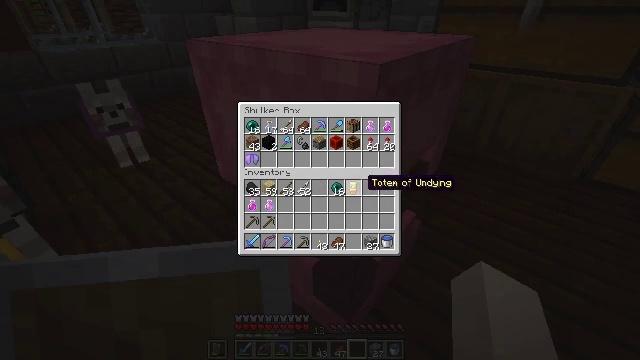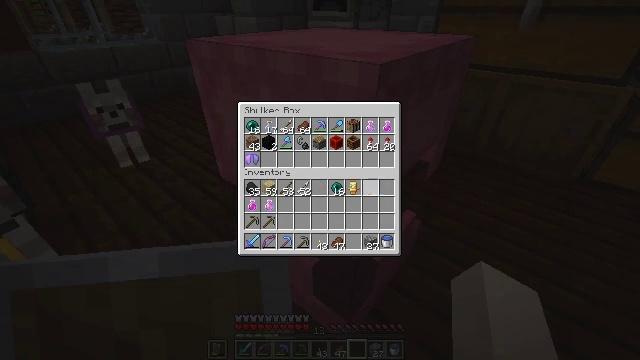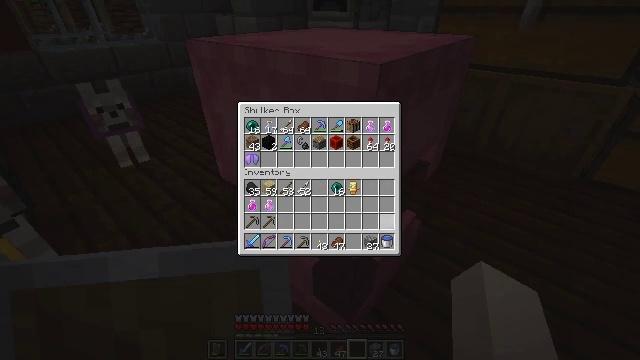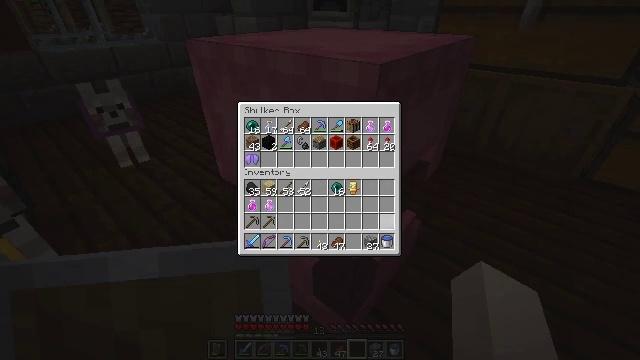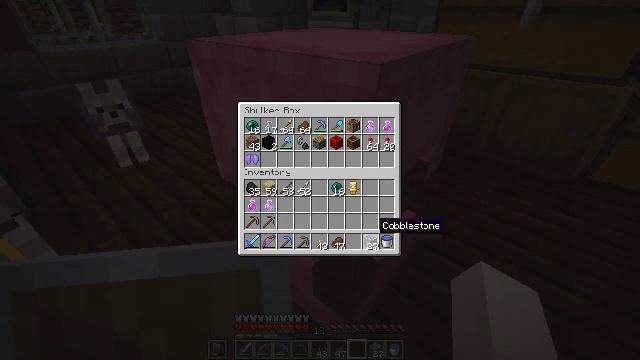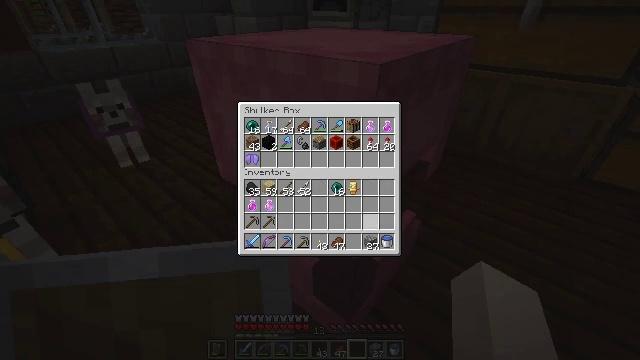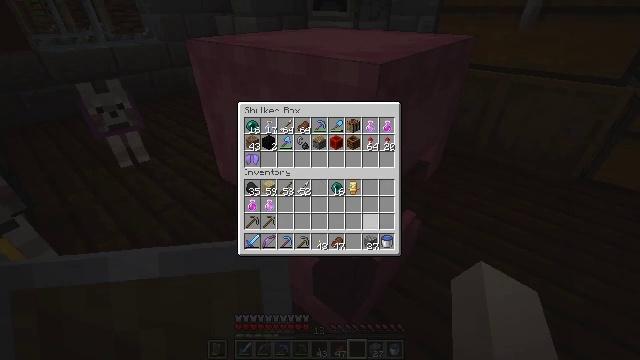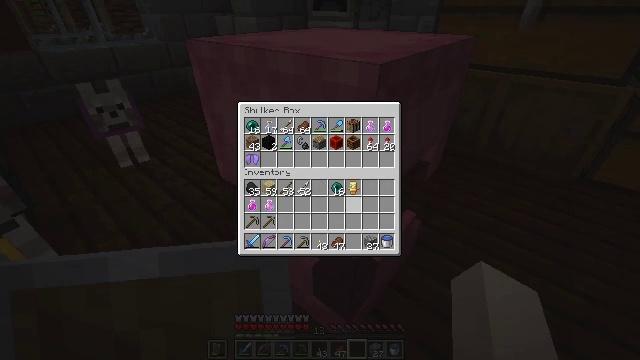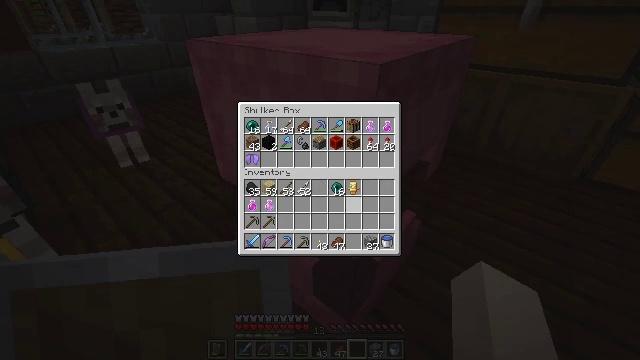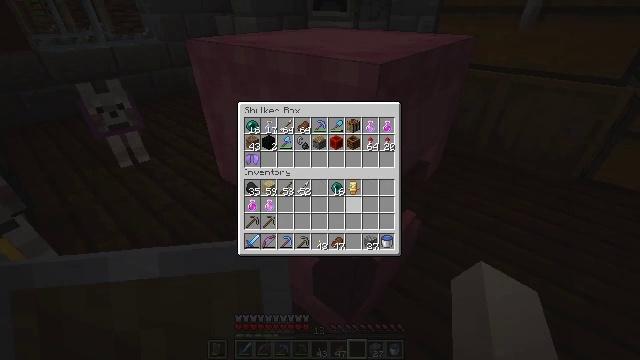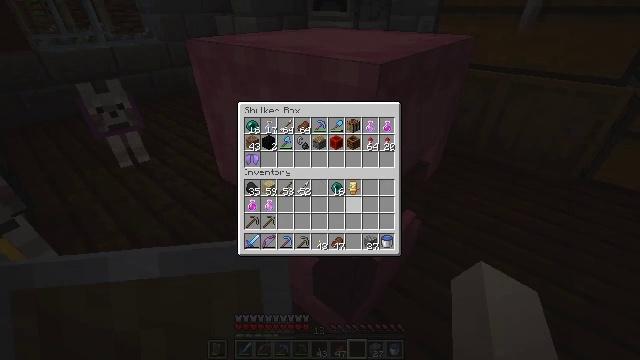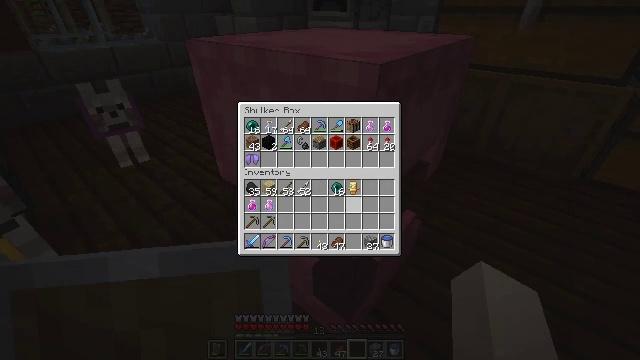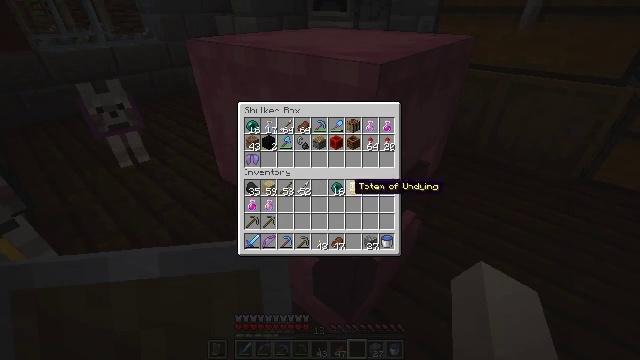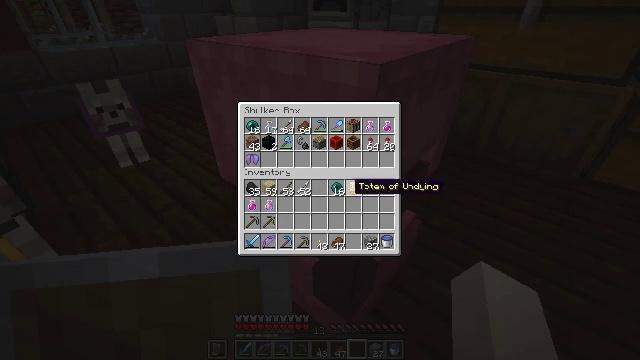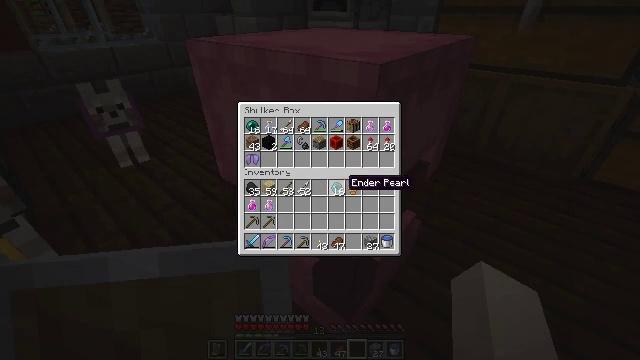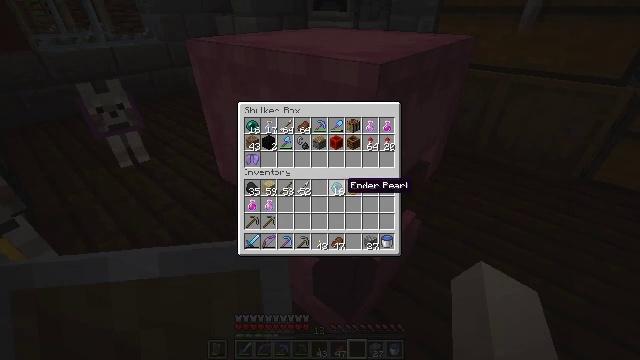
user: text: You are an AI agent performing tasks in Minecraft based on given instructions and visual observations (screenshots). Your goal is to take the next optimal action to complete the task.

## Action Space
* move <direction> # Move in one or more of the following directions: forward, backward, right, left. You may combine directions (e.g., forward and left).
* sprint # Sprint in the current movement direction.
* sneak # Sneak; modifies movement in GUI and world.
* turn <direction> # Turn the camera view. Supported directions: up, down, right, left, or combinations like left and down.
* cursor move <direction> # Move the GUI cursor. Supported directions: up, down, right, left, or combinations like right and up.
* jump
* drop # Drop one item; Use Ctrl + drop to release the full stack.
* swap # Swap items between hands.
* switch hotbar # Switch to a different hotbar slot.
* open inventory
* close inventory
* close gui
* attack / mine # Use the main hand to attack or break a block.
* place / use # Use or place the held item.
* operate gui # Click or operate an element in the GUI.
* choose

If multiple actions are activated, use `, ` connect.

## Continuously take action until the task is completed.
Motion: motion action
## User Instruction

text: Mine the pink shulker box.
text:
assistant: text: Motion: cursor move right
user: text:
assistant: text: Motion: cursor move right and down
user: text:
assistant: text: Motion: cursor move down
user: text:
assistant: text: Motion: cursor move left and down
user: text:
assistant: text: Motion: cursor move left and up
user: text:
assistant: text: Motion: cursor move up
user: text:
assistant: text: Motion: no_op
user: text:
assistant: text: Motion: no_op
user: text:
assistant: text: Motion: no_op
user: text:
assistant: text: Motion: no_op
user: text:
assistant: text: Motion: cursor move up
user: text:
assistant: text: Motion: no_op
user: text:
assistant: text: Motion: no_op
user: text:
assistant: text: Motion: no_op
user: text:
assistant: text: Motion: no_op
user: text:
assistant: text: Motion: cursor move right and down
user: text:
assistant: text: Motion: no_op
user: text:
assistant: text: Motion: no_op
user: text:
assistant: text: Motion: cursor move down
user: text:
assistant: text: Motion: no_op
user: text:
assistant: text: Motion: cursor move down
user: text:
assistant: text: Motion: no_op
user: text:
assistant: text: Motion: operate gui
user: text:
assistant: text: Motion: no_op
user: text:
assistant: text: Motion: no_op
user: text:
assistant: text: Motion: no_op
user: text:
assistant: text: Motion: operate gui
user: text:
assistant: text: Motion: operate gui
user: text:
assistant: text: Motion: no_op
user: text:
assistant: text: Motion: no_op